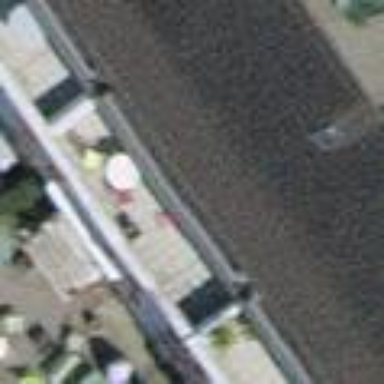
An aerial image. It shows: Terrace building.